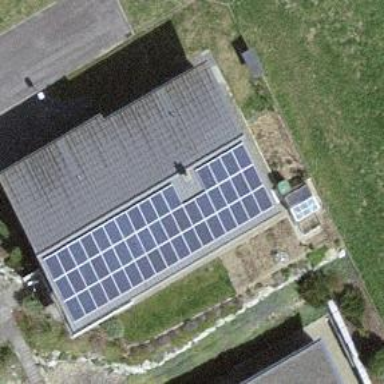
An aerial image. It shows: Solar power generator using photovoltaic panels.